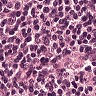
Metastatic tissue present: no